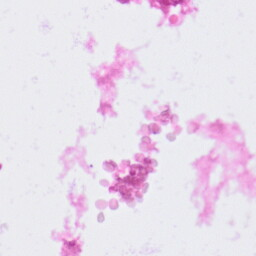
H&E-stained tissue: Colon